Question: Recently I had a similar <URL> with a brilliant answer. However, that answer and that question are not applicable to today's situation. Now the button has text under it.
Here is the code: <URL>
'''
button {
float: right;
position: relative;
right: 10%;
top: 100px;
max-top: 10px;
background-color: green;
}
.third-party-block {
//display: none;
}
'''
and
'''
<div style="border:1px solid red;">
<button>
The main thing in the text is here =>
</button>
<p class="third-party-block">
some text comes here some text comes here some text comes here some text comes here some text comes here some text comes here some text comes here some text comes here some text comes here some text comes here some text comes here some text comes here some text comes here some text comes here some text comes here some text comes here some text comes here some text comes here some text comes here some text comes here some text comes here some text comes here some text comes here some text comes here some text comes here some text comes here some text comes here some text comes here some text comes here some text comes here some text comes here some text comes here some text comes here some text comes here some text comes here some text comes here some text comes here some text comes here some text comes here some text comes here some text comes here some text comes here some text comes here some text comes here some text comes here
</p>
</div>
'''
The .third-party-block is dynamic and sometimes it is not displayed. As result, the parent becomes shorter and the button becomes outside of the parent because of top: 100px;
The question is how to push the button inside of the parent let's say to the 10px from the top (not from 100px).
Pure CSS solution is needed.

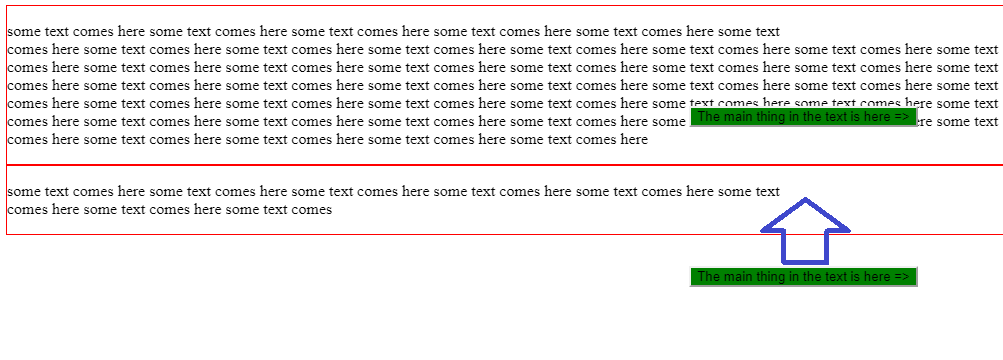
Answer: use position:absolute where you can set 'max-height'/'min-height' and you consider the 'height' with percentage value:
'''
.parent {
position:relative;
}
.button {
position:absolute;
right:10%;
top:0;
height:40%;
min-height:30px;
max-height:120px;
display:flex;
flex-direction:column;
}
button {
margin-top:auto;
background-color: green;
}
'''
'''
<div style="border:1px solid red;" class="parent">
<div class="button"><button>
The main thing in the text is here =>
</button></div>
<p class="third-party-block">
some text comes here some text comes here some text comes here some text comes here some text comes here some text comes here some text comes here some text comes here some text comes here some text comes here some text comes here some text comes here some text comes here some text comes here some text comes here some text comes here some text comes here some text comes here some text comes here some text comes here some text comes here some text comes here some text comes here some text comes here some text comes here some text comes here some text comes here some text comes here some text comes here some text comes here some text comes here some text comes here some text comes here some text comes here some text comes here some text comes here some text comes here some text comes here some text comes here some text comes here some text comes here some text comes here some text comes here some text comes here some text comes here some text comes here some text comes here some text comes here some text comes here some text comes here some text comes here some text comes here some text comes here some text comes here some text comes here some text comes here somesome text comes here some text comes here some text comes here some text comes here some text comes here some text comes here some text comes here some text comes here some text comes here some text comes here some text comes here some
</p>
</div>
<div style="border:1px solid red;" class="parent">
<div class="button"><button>
The main thing in the text is here =>
</button></div>
<p class="third-party-block">
some text comes here some text comes here some text comes here some text comes here some text comes here some text comes here some text comes here some text comes here some text comes here some text comes here some text comes here some text comes here some text comes here some text comes here some text comes here some text comes here some text comes here some text comes here some text comes here some text comes here some text comes here some text comes here some text comes here some text comes here some text comes here some text comes here some text comes here some text comes here some text comes here some text comes here some text comes here some text comes here some text comes here some text comes here some text comes here some text comes here some text comes here some text comes here some text comes here some text comes here some text comes here some text comes here some text comes here some text comes here some text comes here
</p>
</div>
<div style="border:1px solid red;" class="parent">
<div class="button"><button>
The main thing in the text is here =>
</button></div>
<p class="third-party-block">
some text comes here some text comes here some text comes here some text comes here some text comes here some text comes here some text comes here some text comes here some text comes here some text comes here some text comes here some text comes here some text comes here some text comes here some text comes here some text comes here some text comes here some text comes here some text comes
</p>
</div>
<div style="border:1px solid red;" class="parent">
<div class="button"><button>
The main thing in the text is here =>
</button></div>
<p class="third-party-block">
some text comes here some text comes here some text comes here some text comes eme text comes here some text comes here some text comes here some text comes
</p>
</div>
<div style="border:1px solid red;" class="parent">
<div class="button"><button>
The main thing in the text is here =>
</button></div>
<p class="third-party-block">
some text
</p>
</div>
'''